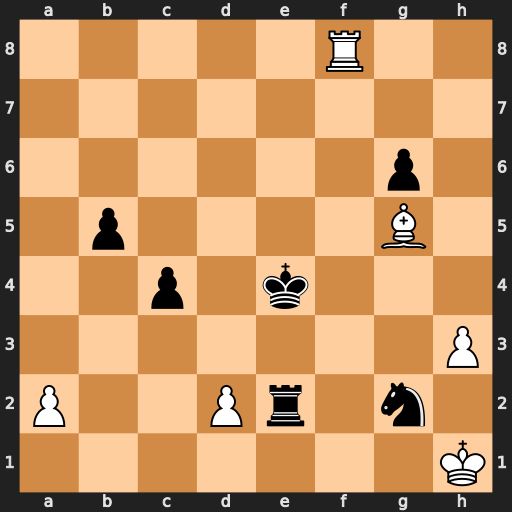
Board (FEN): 5R2/8/6p1/1p4B1/2p1k3/7P/P2Pr1n1/7K
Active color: w
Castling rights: -
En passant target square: -
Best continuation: Re8+ Kf3 Rxe2 Kxe2 Kxg2